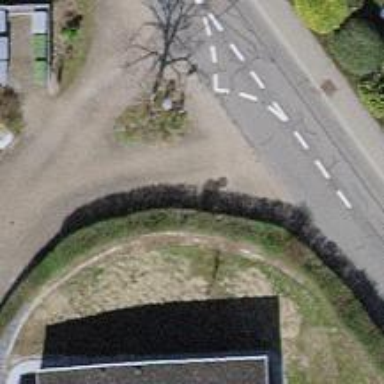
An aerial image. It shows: Residential road with paving stones. There is no sidewalk along the road.